Question: I made a report in report builder,
it works but I should add another division , the 'name' field brings 4 types of materials in square meters, and I would like to make the transition from square meters to whole plates, and each material has a different value to which it is divided, do you have any idea how I could end it
example :
if it is 'bla', the result should be divided by 4.1, if it is 'pal' the result should be divided by 5.91 .. etc

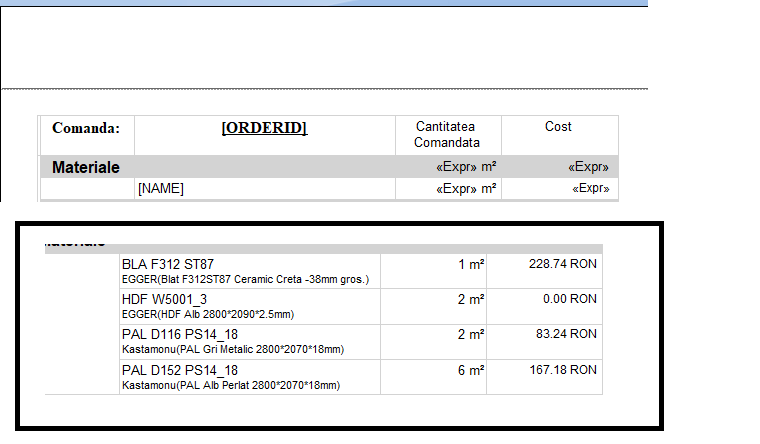
Answer: You should be able to use something like
'''
=Fields!myAreaField.Value
/
(SWITCH
LEFT(Fields!Name.Value, 3) = "BLA", 4.1,
LEFT(Fields!Name.Value, 3) = "PAL", 5.91,
LEFT(Fields!Name.Value, 3) = "HDF", 1.23,
True, 1
)
'''
This will take the number from 'myAreaField' and divide it based on the first 3 characters in the 'Name' field. Just add more expressions as required. The final 'True, 1' just means that if there is no match in the previous expressions the result will remain the same as 'myAreaField'